Field crop: tomato
Growth stage: 2
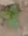
Species: solanum